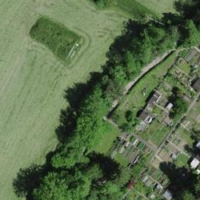
EUNIS habitat code: 25
Species observed at this site:
Euphorbia lathyris